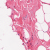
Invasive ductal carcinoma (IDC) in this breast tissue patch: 0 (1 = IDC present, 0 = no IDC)